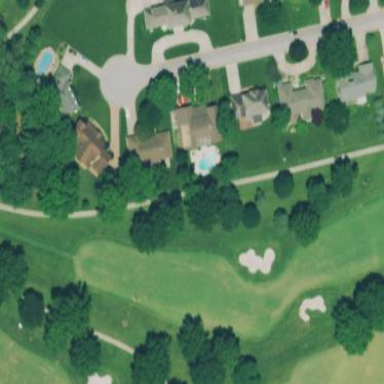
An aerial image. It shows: Scenic golf fairway.